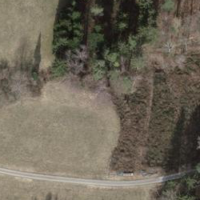
EUNIS habitat code: 43
Species observed at this site:
Orthetrum cancellatum